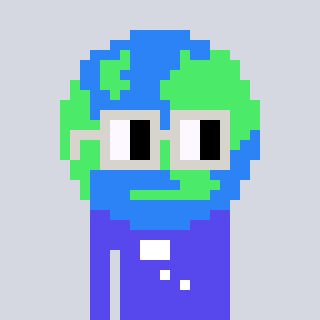
a pixel art character with square light gray glasses, a earth-shaped head and a computerblue-colored body on a cool background